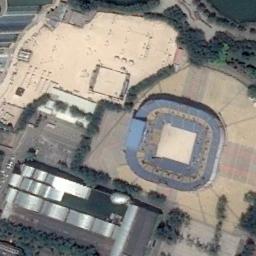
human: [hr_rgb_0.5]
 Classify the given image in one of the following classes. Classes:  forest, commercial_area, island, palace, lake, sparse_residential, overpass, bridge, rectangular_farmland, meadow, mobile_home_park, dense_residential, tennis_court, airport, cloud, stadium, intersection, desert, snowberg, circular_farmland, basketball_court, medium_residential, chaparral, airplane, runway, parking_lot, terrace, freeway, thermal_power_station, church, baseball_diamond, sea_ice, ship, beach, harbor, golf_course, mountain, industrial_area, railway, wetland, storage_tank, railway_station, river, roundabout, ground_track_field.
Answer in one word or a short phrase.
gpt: stadium